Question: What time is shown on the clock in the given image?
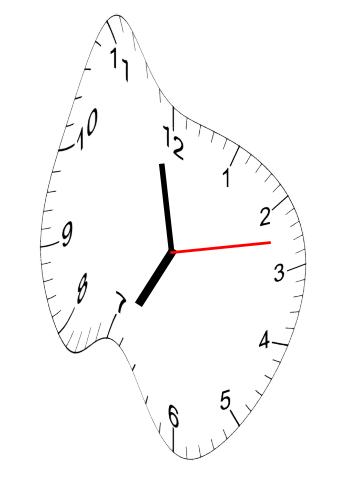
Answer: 06:58:13